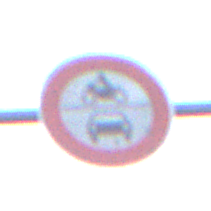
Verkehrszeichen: VerbotKraftfahrzeuge
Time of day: MorningAfternoon
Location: Outdoor (Suburban)
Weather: PartlyCloudy
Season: NotSpecified
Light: Natural